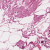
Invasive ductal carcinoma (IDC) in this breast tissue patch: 0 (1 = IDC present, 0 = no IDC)